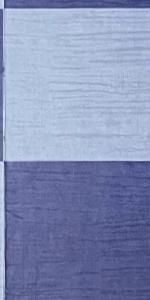
Label: Empty